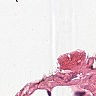
Metastatic tissue present: no